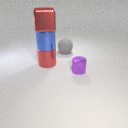
large red metal cylinder below large blue metal cylinder